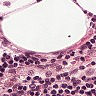
Metastatic tissue present: no